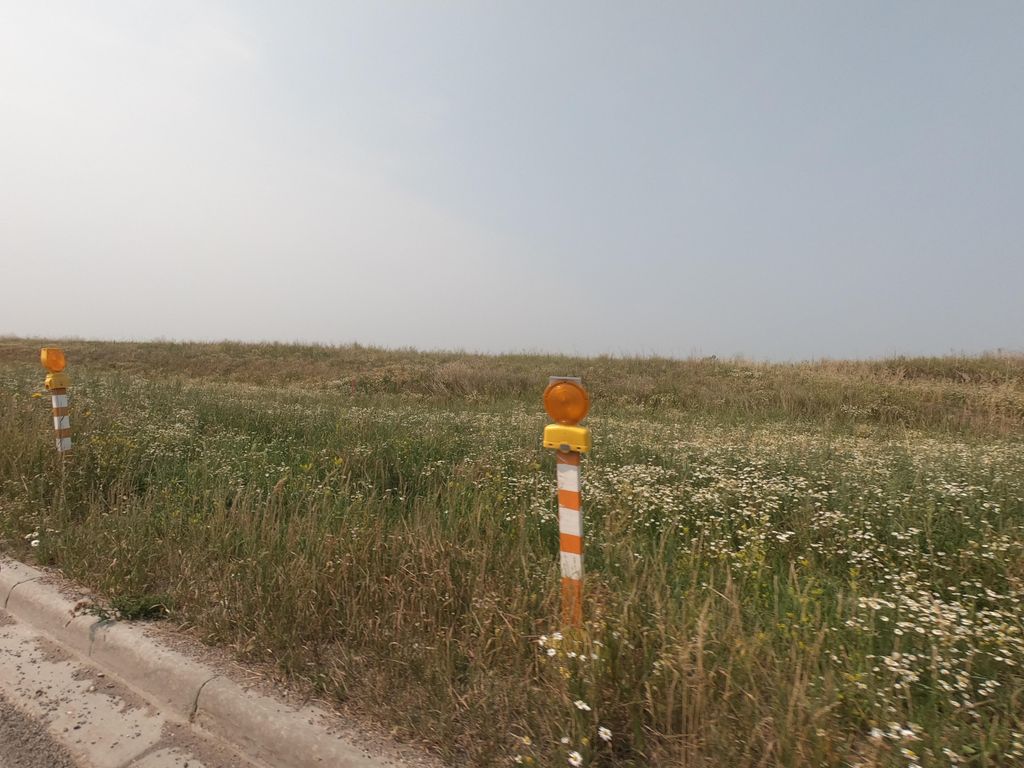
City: calgary